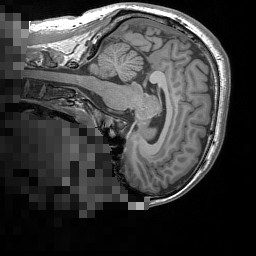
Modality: T1w
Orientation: sagittal
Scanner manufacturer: siemens
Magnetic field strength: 3 T
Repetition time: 1.5 s
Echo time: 0.00291 s